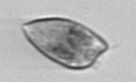
Label: Prorocentrum_dentatum